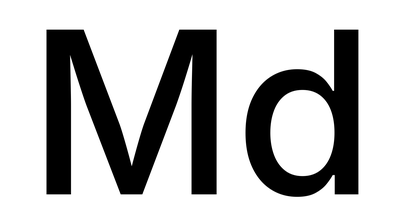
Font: Inter_Medium